Field crop: maize
Growth stage: 2
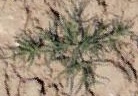
Species: salsola